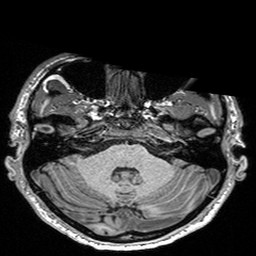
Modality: T1w
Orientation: coronal
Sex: male